Question: I have . Both of them have the same number of items.
I'd like to be able to their ... If I move one of them, the other moves also...
For the horizontal, it works as I expect...
For the vertical, it works if I use the arrows of the scrollbar, but it doesn't if I or if I use the ...
Here is a sample I've written to illustrate my issue:
'''
unit main;
interface
uses
Windows, Messages, SysUtils, Variants, Classes, Graphics, Controls, Forms, Dialogs, ComCtrls, StrUtils;
type
TForm1 = class(TForm)
tv1: TTreeView;
tv2: TTreeView;
procedure FormCreate(Sender: TObject);
procedure FormDestroy(Sender: TObject);
private
{ Private declarations }
originalTv1WindowProc : TWndMethod;
originalTv2WindowProc : TWndMethod;
procedure Tv1WindowProc (var Msg : TMessage);
procedure Tv2WindowProc (var Msg : TMessage);
public
{ Public declarations }
end;
var
Form1: TForm1;
implementation
{$R *.dfm}
procedure TForm1.FormCreate(Sender: TObject);
var
i: Integer;
begin
for i := 0 to 10 do
begin
tv1.Items.AddChild(nil, DupeString('A', 20) + IntToStr(i));
tv2.Items.AddChild(nil, DupeString('B', 20) + IntToStr(i));
end;
originalTv1WindowProc := tv1.WindowProc;
tv1.WindowProc := Tv1WindowProc;
originalTv2WindowProc := tv2.WindowProc;
tv2.WindowProc := Tv2WindowProc;
end;
procedure TForm1.FormDestroy(Sender: TObject);
begin
tv1.WindowProc := originalTv1WindowProc;
tv2.WindowProc := originalTv2WindowProc;
originalTv1WindowProc := nil;
originalTv2WindowProc := nil;
end;
procedure TForm1.Tv1WindowProc(var Msg: TMessage);
begin
originalTv1WindowProc(Msg);
if ((Msg.Msg = WM_VSCROLL)
or (Msg.Msg = WM_HSCROLL)
or (Msg.msg = WM_Mousewheel)) then
begin
// tv2.Perform(Msg.Msg, Msg.wparam, Msg.lparam);
originalTv2WindowProc(Msg);
end;
end;
procedure TForm1.Tv2WindowProc(var Msg: TMessage);
begin
originalTv2WindowProc(Msg);
if ((Msg.Msg = WM_VSCROLL)
or (Msg.Msg = WM_HSCROLL)
or (Msg.msg = WM_Mousewheel)) then
begin
// tv1.Perform(Msg.Msg, Msg.wparam, Msg.lparam);
originalTv1WindowProc(Msg);
end;
end;
end.
'''
The DFM:
'''
object Form1: TForm1
Left = 0
Top = 0
Caption = 'Form1'
ClientHeight = 113
ClientWidth = 274
Color = clBtnFace
Font.Charset = DEFAULT_CHARSET
Font.Color = clWindowText
Font.Height = -11
Font.Name = 'Tahoma'
Font.Style = []
OldCreateOrder = False
OnCreate = FormCreate
OnDestroy = FormDestroy
PixelsPerInch = 96
TextHeight = 13
object tv1: TTreeView
Left = 8
Top = 8
Width = 121
Height = 97
Indent = 19
TabOrder = 0
end
object tv2: TTreeView
Left = 144
Top = 8
Width = 121
Height = 97
Indent = 19
TabOrder = 1
end
end
'''

I also tried creating a subclass from TTreeview, but without success (same behavior)...
I tried with a TMemo, and it works as expected...
What did I miss?
Cheers,
W.
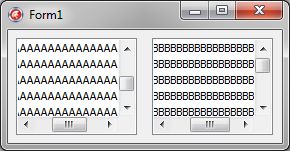
Answer: First, an interesting test: uncheck "enable runtime themes" in the project options and you'll see both of the treeviews will scroll synchronously. This shows us that the default window procedure for a treeview control is implemented differently in different versions of comctl32.dll. It would seem, the implementation in comctl32 v6 is particularly different when scrolling vertical.
Anyway, it appears that, for vertical scrolling only, the control looks for the thumb position and then adjusts the window contents accordingly. When you route a 'WM_VSCROLL' to the adjacent treeview, it looks its thumb's position and as it is not changed, decides there's nothing to do (we only changed the thumb position of the one we are dragging).
So, to make it work, adjust the treeview's thumb position before sending the 'WM_VSCROLL'. The modified procedure for tv1 would look like this:
'''
procedure TForm1.Tv1WindowProc(var Msg: TMessage);
begin
originalTv1WindowProc(Msg);
if Msg.Msg = WM_VSCROLL then begin
if Msg.WParamLo = SB_THUMBTRACK then
SetScrollPos(tv2.Handle, SB_VERT, Msg.WParamHi, False);
end;
if ((Msg.Msg = WM_VSCROLL)
or (Msg.Msg = WM_HSCROLL)
or (Msg.msg = WM_Mousewheel)) then
begin
// tv2.Perform(Msg.Msg, Msg.wparam, Msg.lparam);
originalTv2WindowProc(Msg);
end;
end;
'''